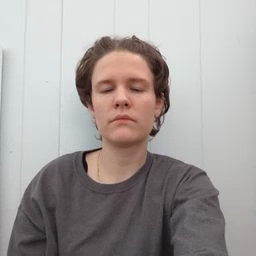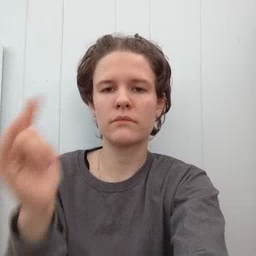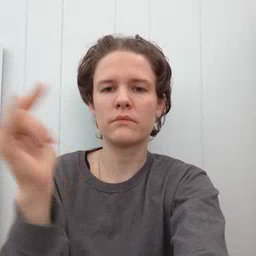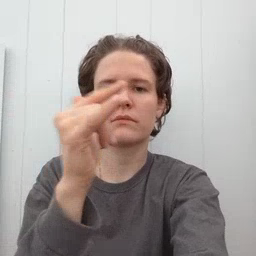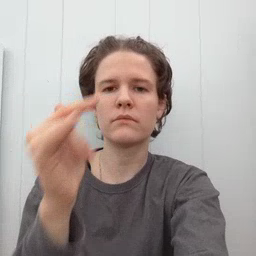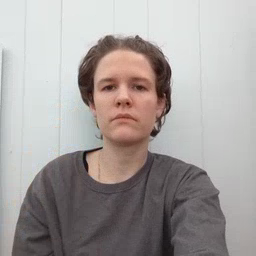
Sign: airplane